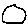
Label: circle